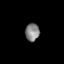
Tissue: lung
Cell type: Myeloid cells
Senescence score: 0.6655
Nuclear area (px): 242
Mean DAPI intensity: 132.938